Interaction volume radius: 10 \u00c5
Interaction volume height: 15 \u00c5
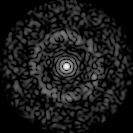
Disorder parameter: 0.8482